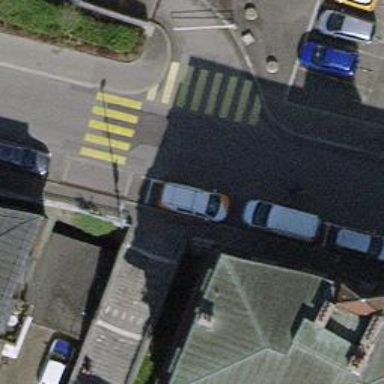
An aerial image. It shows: Pedestrian road.